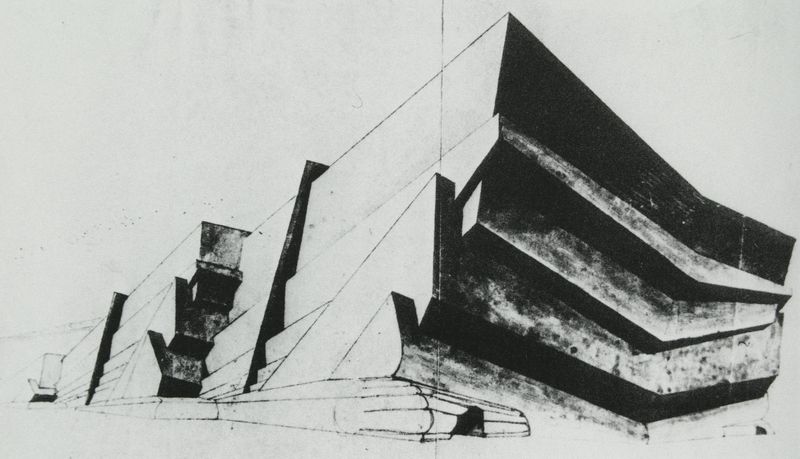
Titel: Aufgabe zum Ausdruck der Eigenschaften von Masse und Gewicht: Entwurf für einen Lager
Künstler: M. Korzew
Schlagwörter: schatten, weiß, grau, schwarz, skizze, zeichnung, gebäude, haus, architektur, spitze, ecke, perspektive, studie, moderne, abstrakt, flächen, modern, linien, spitz, stufen, tusche, eckig, futuristisch, linie, radierung, bleistift, entwurf, ecken, fluchtpunkt, profan, konstruktion, plan, idee, fensterlos, flachdach, profanbau, komplex, baukunst, kantig, hilfslinien, hilfslinie, baumeisterzeichnung